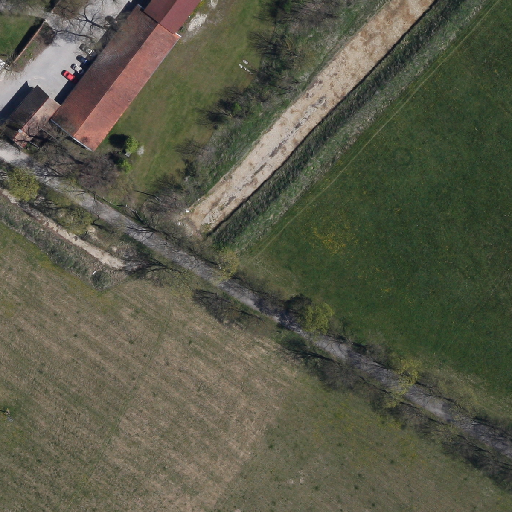
Referring expression: light-duty vehicle in the parking area